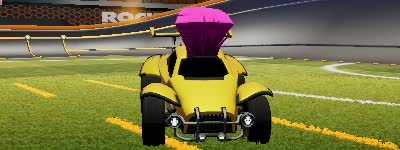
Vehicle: octane